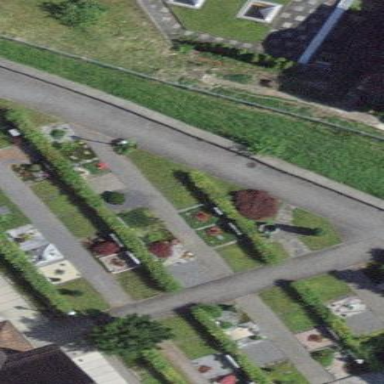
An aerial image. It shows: Cemetery.